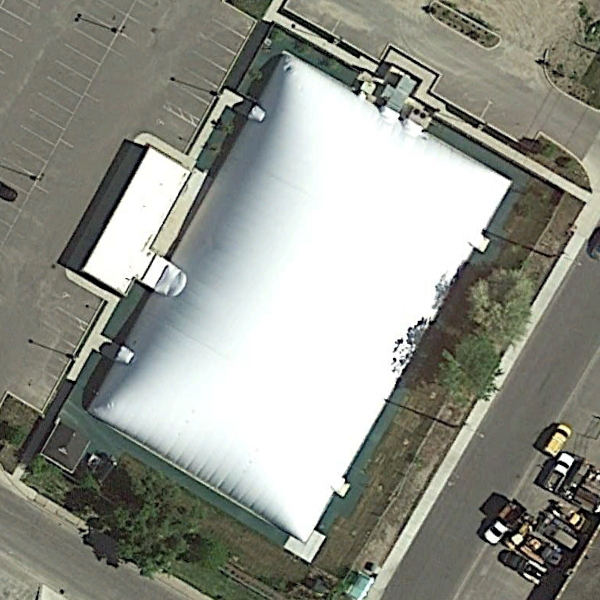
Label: Center